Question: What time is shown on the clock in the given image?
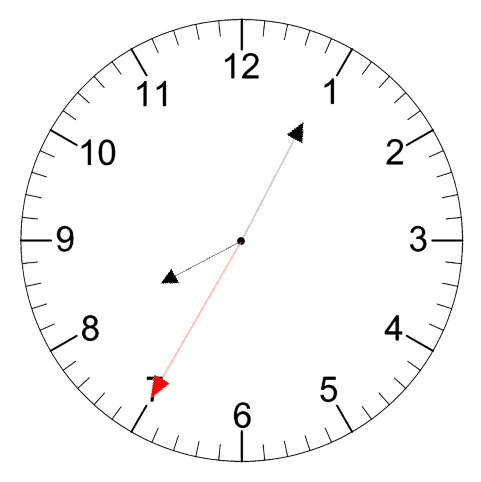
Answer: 08:04:35